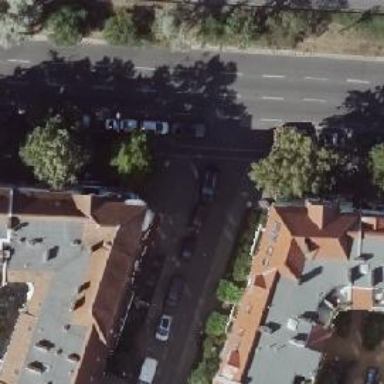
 suitable for both pedestrians and cyclists."